Question: I have an html element which is an image
. There is no problem seeing the image in mobile, but when you look at the page in computer, the image disappears.
I found out the reason this element disappears is when I give it a class="ad_img".
there is no style for appearing and disappearing this element inside that class.
When I remove class="ad_img" the image shows up.
'''
.ad_img {
position: absolute;
top: 0;
left: 0;
width: 100%;
height: 100%;
object-fit: cover;
}
.ad_main_div {
width: 100%;
max-width: 800px;
}
.ad_main_panel {
background-color: rgba(0, 0, 0, 0.00);
border-radius: 3px;
overflow: hidden;
border: 3px solid rgba(0, 0, 0, 0.00);
display: inline-block !important;
position: relative;
object-fit: cover;
margin-top: 5px;
margin-bottom: 5px;
margin-right: auto;
margin-left: auto;
left: 0px;
right: 0px;
min-width: 100%;
max-width: 800px;
padding-bottom: 12.5%;
}
'''
'''
<center>
<div class="ad_main_div">
<p> With class </p>
<button id="ad_main_button" class="ad_main_panel">
<img src="https://pearlcapital.com/wp-content/uploads/2018/04/FB-Phone-GIF.gif" id="ad_main_img" alt="No Image" class="ad_img"/>
</button>
<p> Without class </p>
<button id="ad_main_button" class="ad_main_panel">
<img src="https://pearlcapital.com/wp-content/uploads/2018/04/FB-Phone-GIF.gif" id="ad_main_img" alt="No Image" />
</button>
</div>
</center>
'''
<URL>

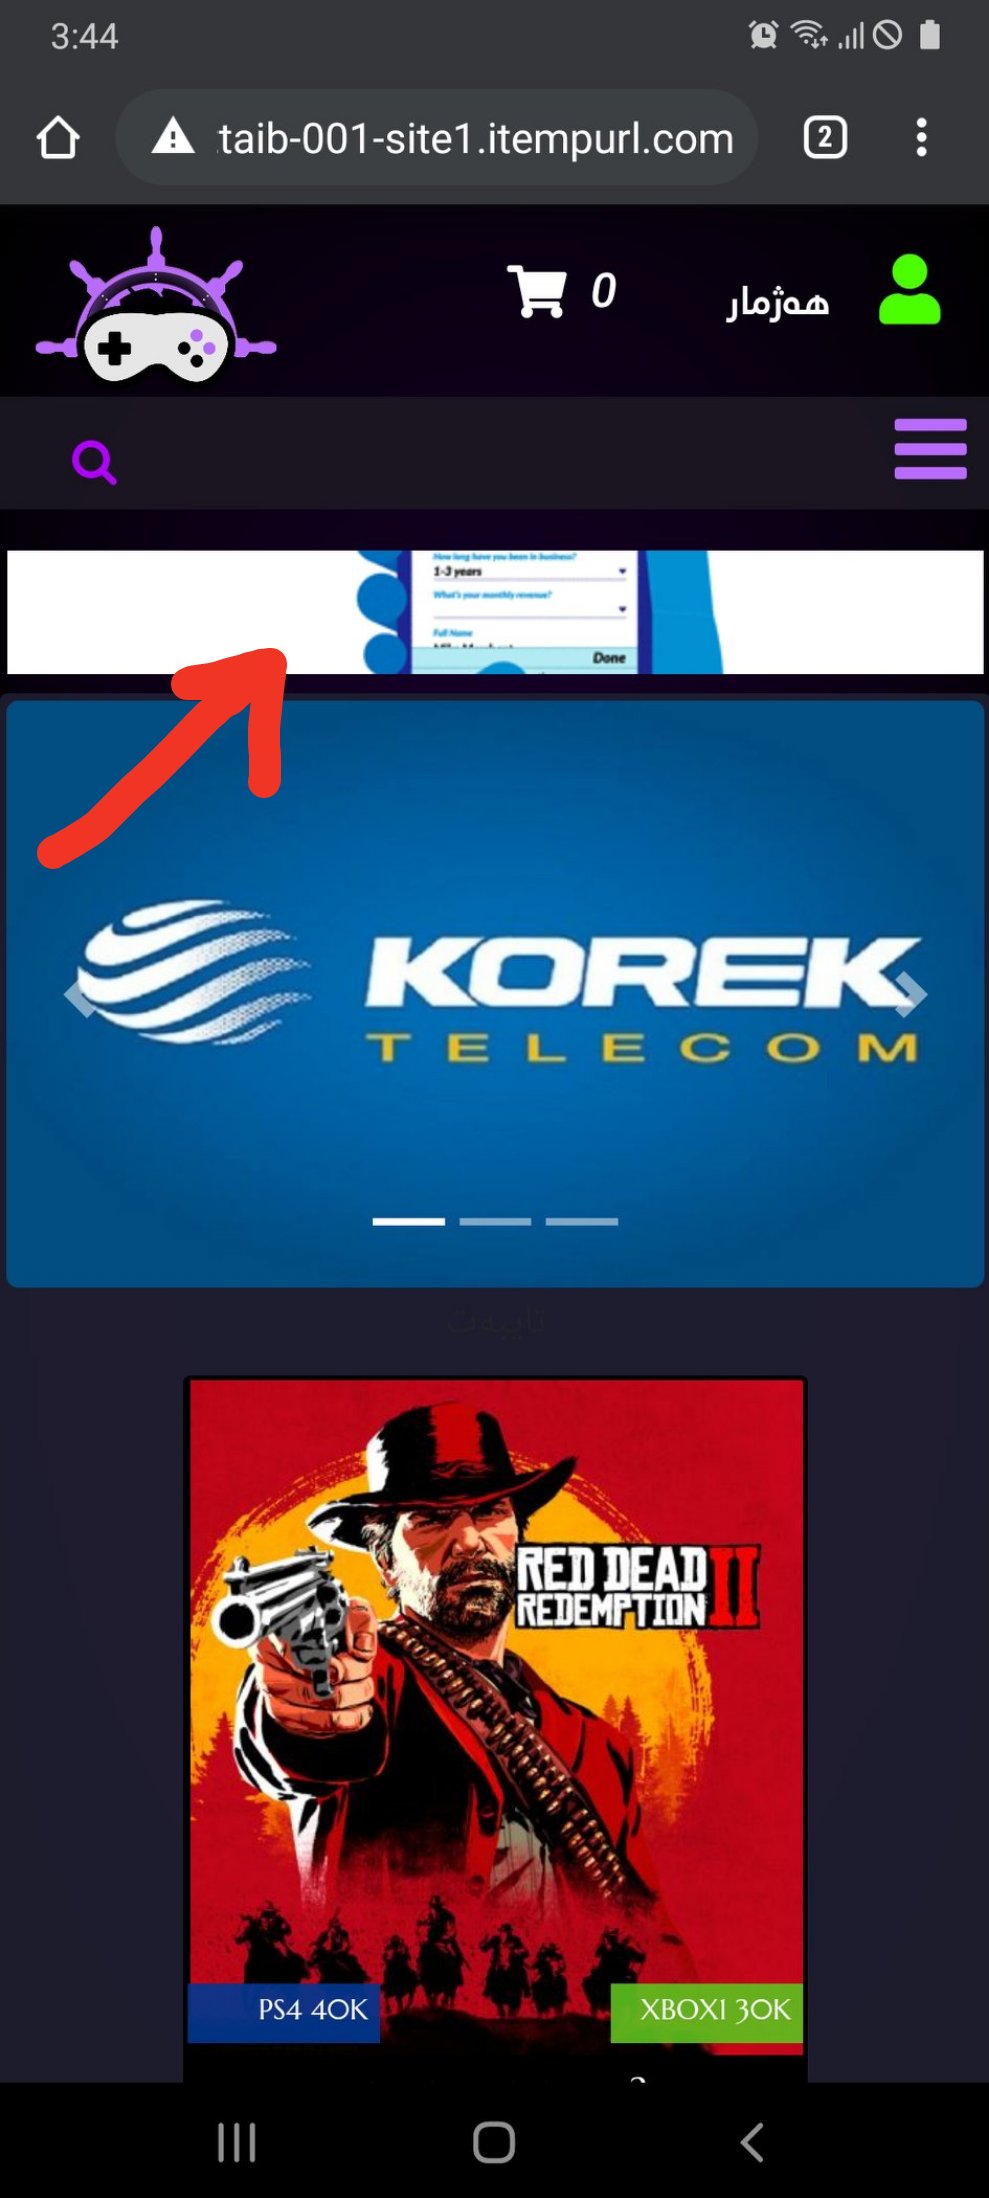
Answer: The issue you have is that your ad blocker is is preventing the image from displaying.
The ad blocker is using the the 'ad_img' class to find the element to block.
When I disable my blocker the image displays.
<URL>
This also explains why it works on your phone, as your phone browser likely doesn't have an ad blocker.